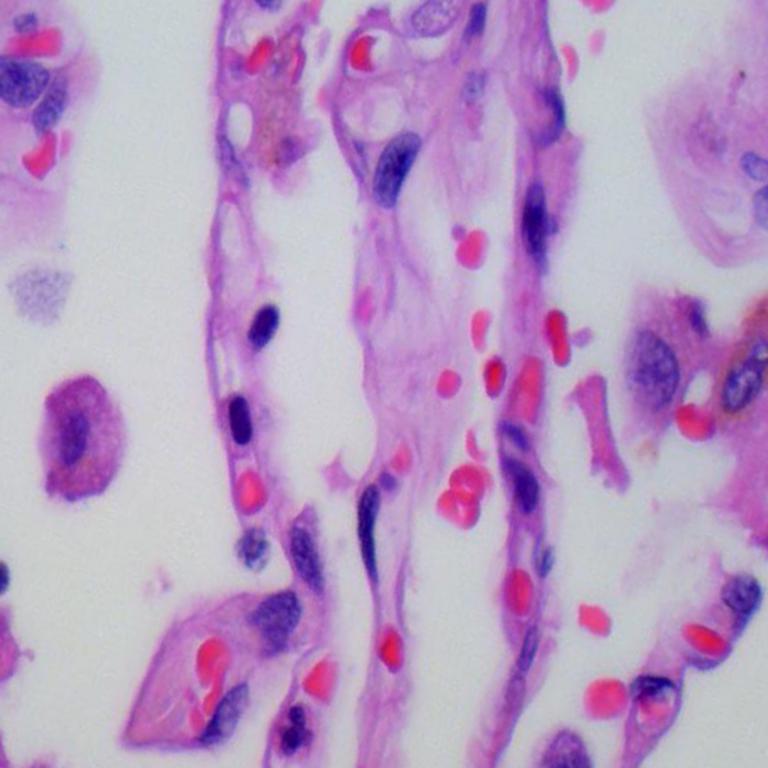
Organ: lung
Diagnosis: benign